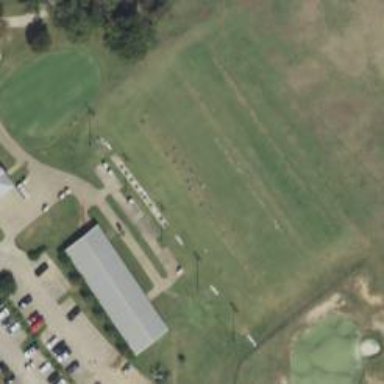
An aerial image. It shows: Grassy area designated as golf tee.